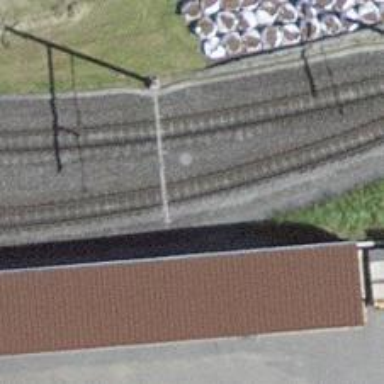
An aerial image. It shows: Railway signal.